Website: apple
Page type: customer-info-address
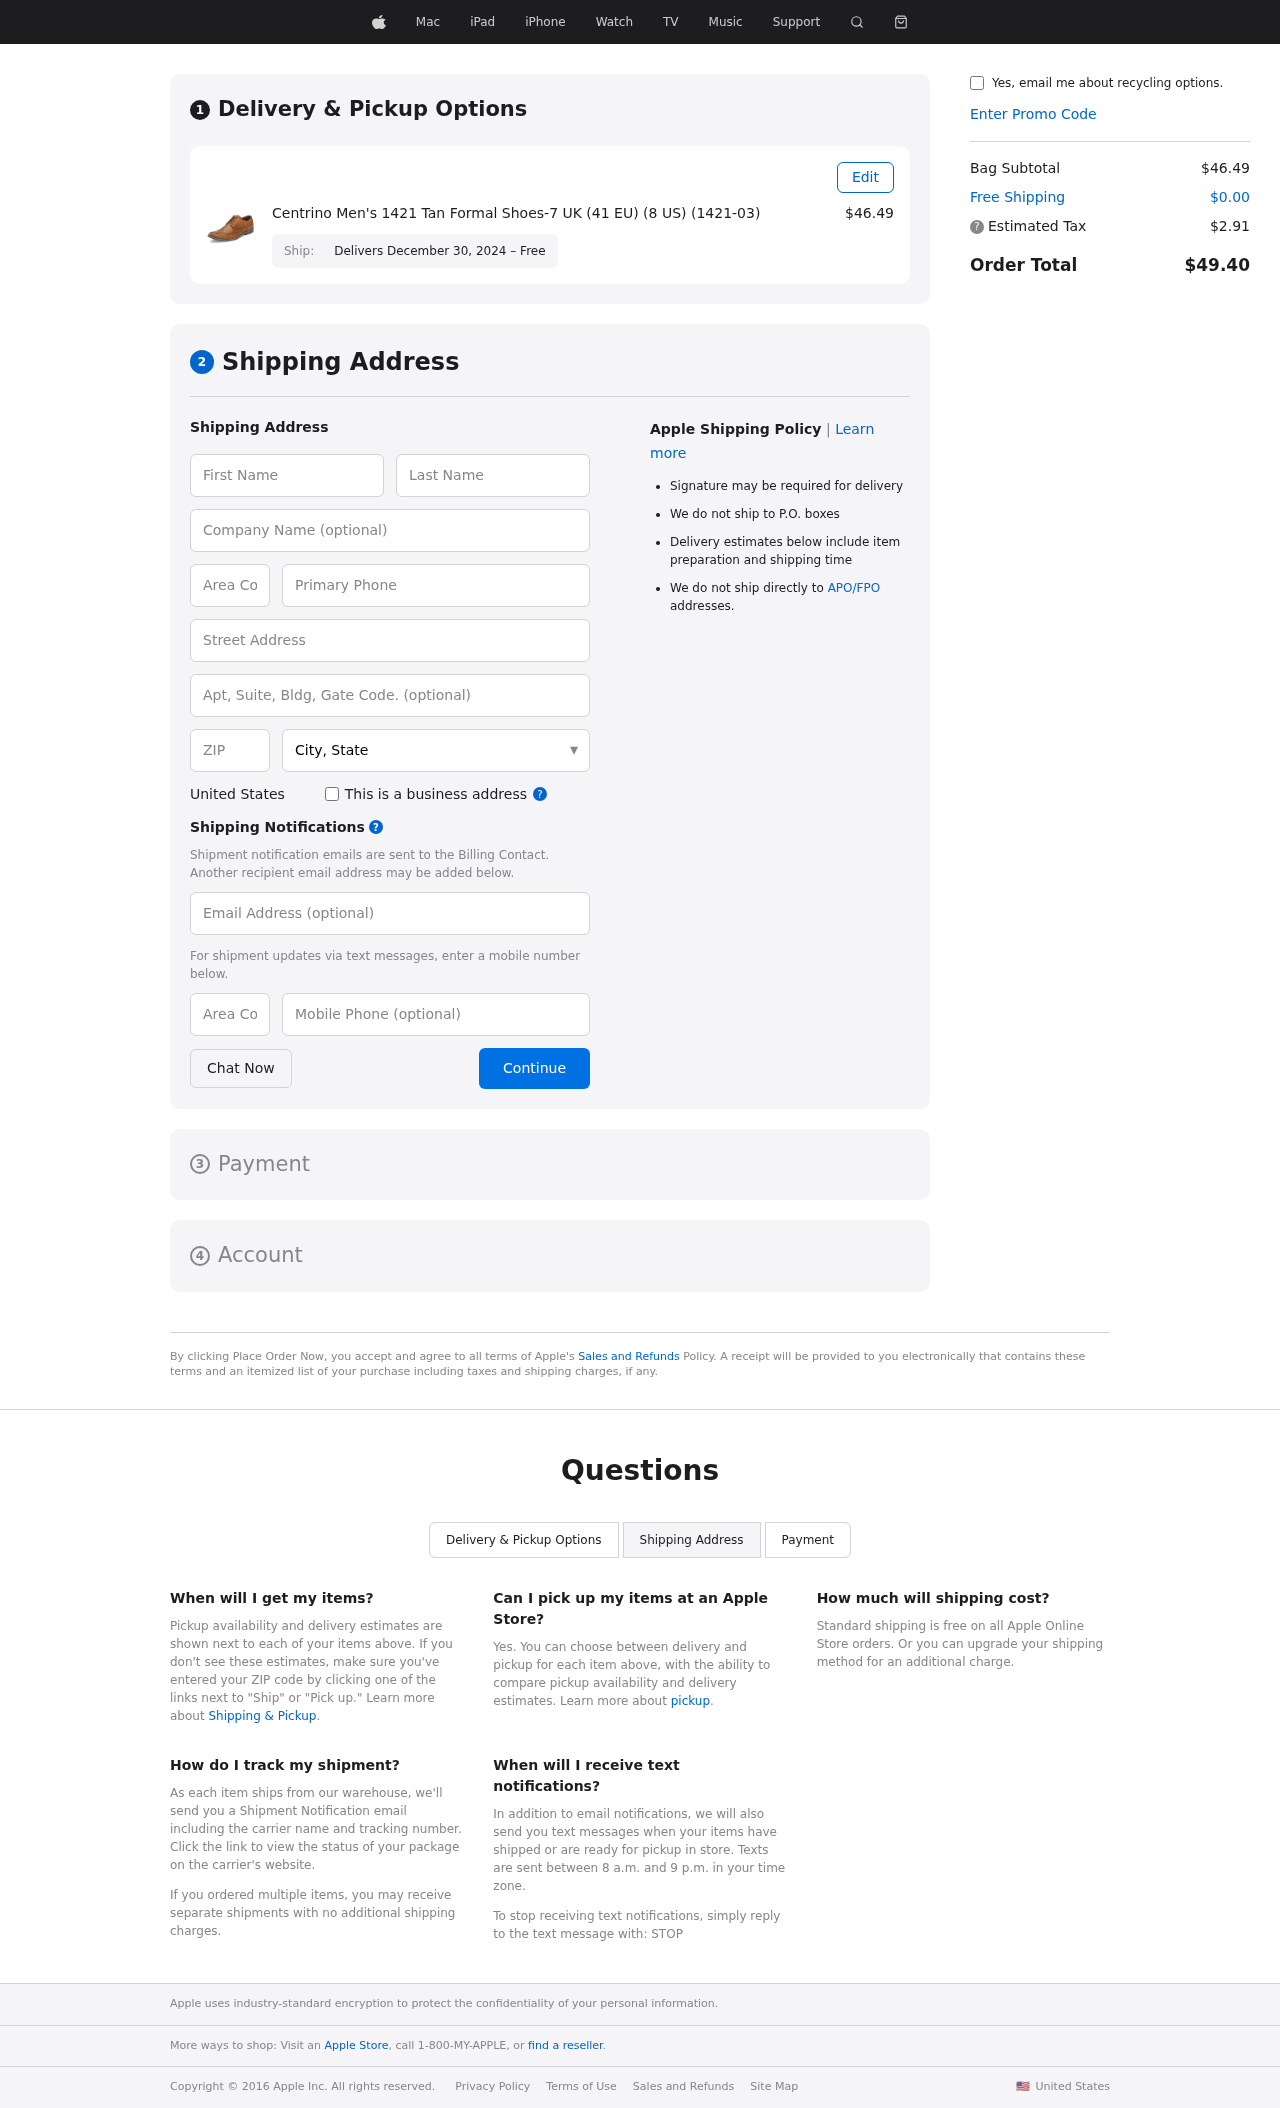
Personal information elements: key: PII_CITY_STATE
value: South Anna, ND
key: PII_COUNTRY
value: United States
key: PII_EMAIL
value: donald_mcdonald@hotmail.com
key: PII_FIRSTNAME
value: Donald
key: PII_LASTNAME
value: Mcdonald
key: PII_PHONE
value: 9779398858
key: PII_PHONE_ALT
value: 4503040894
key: PII_PHONE_ALT_AREA
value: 450
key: PII_PHONE_AREA
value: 977
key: PII_POSTCODE
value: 87077
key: PII_STREET
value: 83592 Rich Estate Apt. 974
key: PII_STREET2
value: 050 Miller Mountain
Product elements: key: PRODUCT1_NAME
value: Centrino Men's 1421 Tan Formal Shoes-7 UK (41 EU) (8 US) (1421-03)
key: PRODUCT1_PRICE
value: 46.49
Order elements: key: ORDER_DELIVERY_DATE
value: Delivers December 30, 2024 – Free
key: ORDER_SUBTOTAL
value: $46.49
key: ORDER_SHIPPING_COST
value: $0.00
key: ORDER_TAX
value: $2.91
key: ORDER_TOTAL
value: $49.40